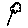
Label: cloud